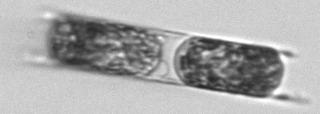
Label: Hemiaulus